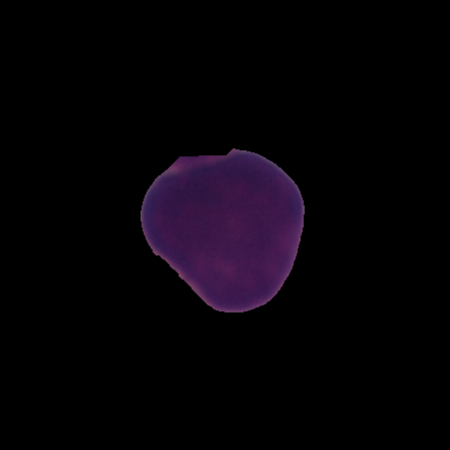
Label: healthy